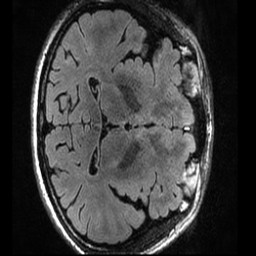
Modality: T1w
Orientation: axial
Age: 21
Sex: female